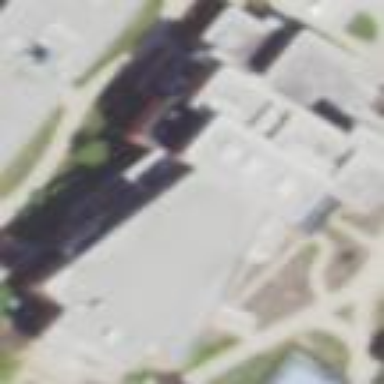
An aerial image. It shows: View of university building.